Question: I'm trying to upload app store listing to the WP8 platform.
So I have to upload 1 screenshot at a time and then wait for it to "save" it, which is very annoying, do you know any way to batch upload the 8 images at once?
I attached a screenshot of the upload images process below

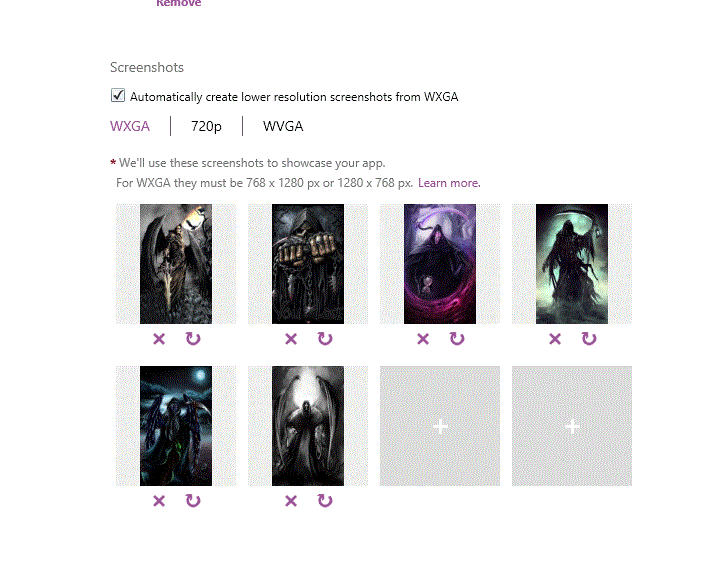
Answer: There's an "upload all" link just above (circled red in the screenshot):

Click on it, select all your pictures and icons, and they'll automatically be put at the right place based on their size.